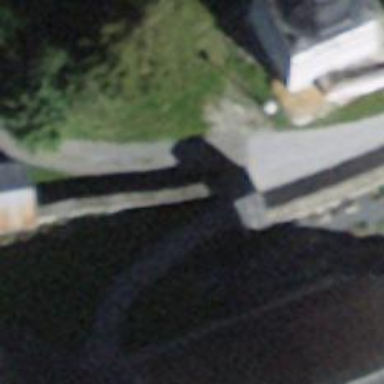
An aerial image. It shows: Gate.